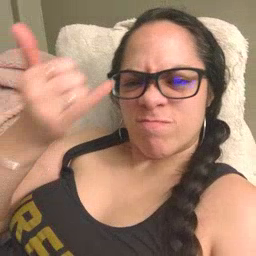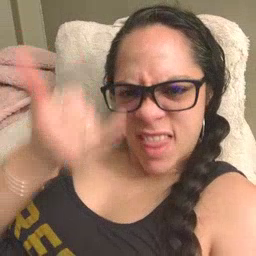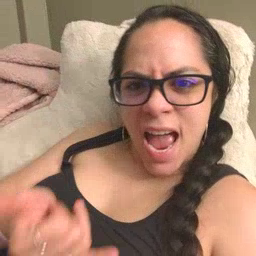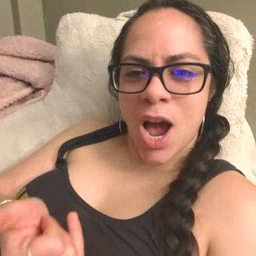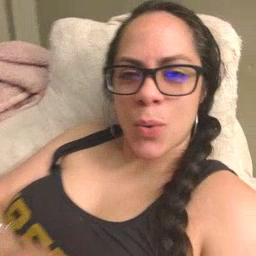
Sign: now